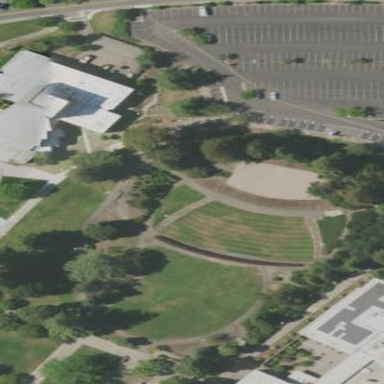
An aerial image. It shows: Theatre.